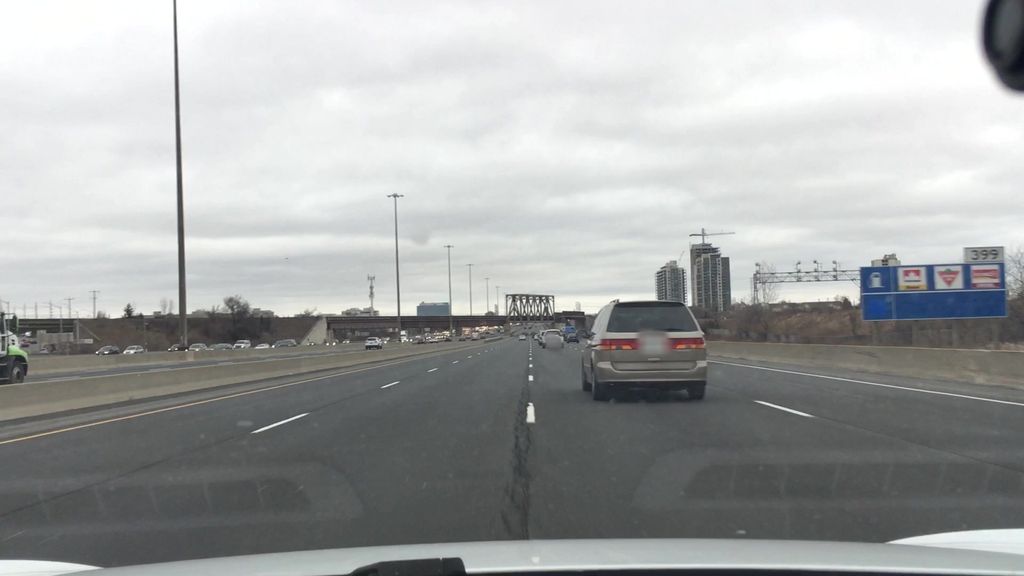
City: toronto